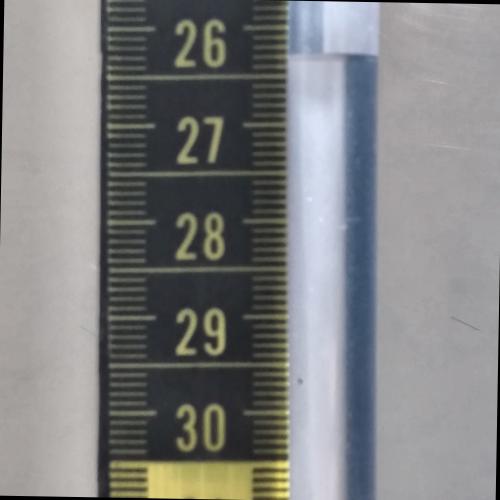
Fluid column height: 26.3 cm